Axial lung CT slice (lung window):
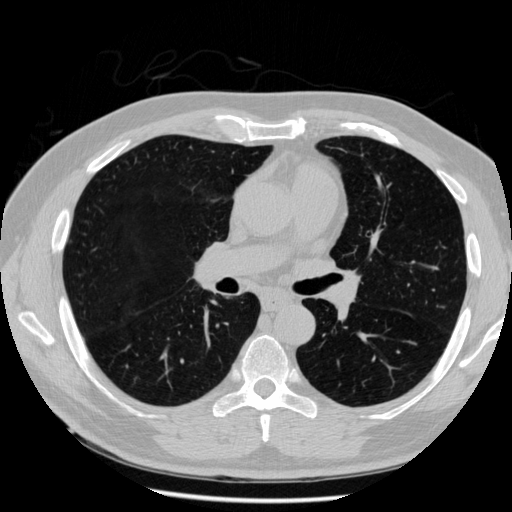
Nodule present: no